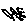
Label: cat